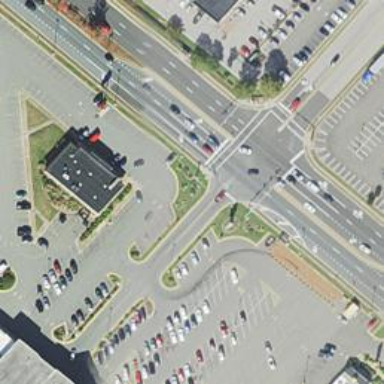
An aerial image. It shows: Marked road crossing.